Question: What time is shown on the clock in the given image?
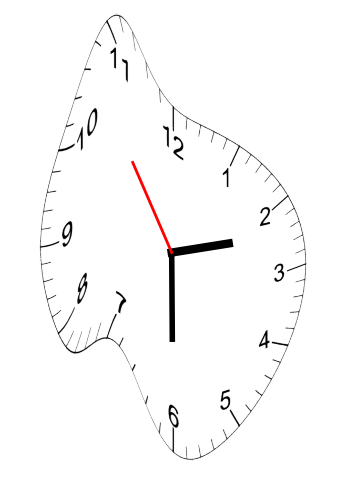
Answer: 02:29:54